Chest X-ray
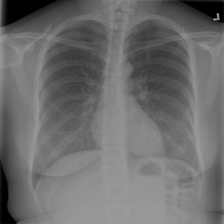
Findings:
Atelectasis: negative
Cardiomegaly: negative
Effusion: negative
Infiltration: negative
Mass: negative
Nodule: negative
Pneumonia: negative
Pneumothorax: negative
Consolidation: negative
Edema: negative
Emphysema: negative
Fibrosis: negative
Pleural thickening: negative
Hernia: negative